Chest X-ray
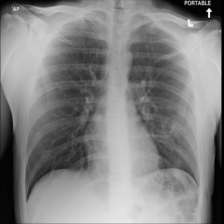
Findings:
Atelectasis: positive
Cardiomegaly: negative
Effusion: negative
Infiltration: negative
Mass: negative
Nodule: negative
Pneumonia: negative
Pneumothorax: negative
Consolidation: negative
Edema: negative
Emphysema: negative
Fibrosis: negative
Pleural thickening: negative
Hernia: negative